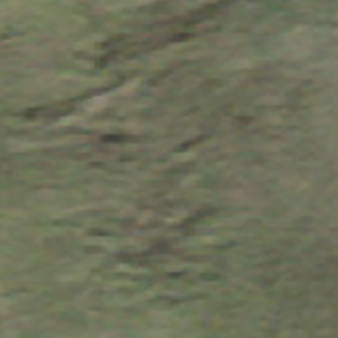
Label: other